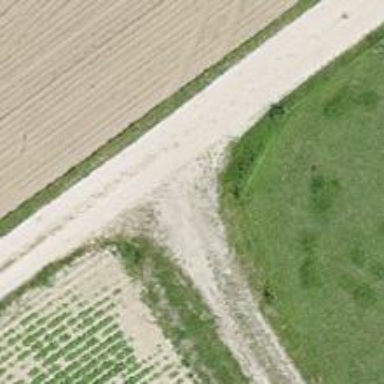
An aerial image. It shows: Track with fine gravel surface of grade2.